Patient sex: M
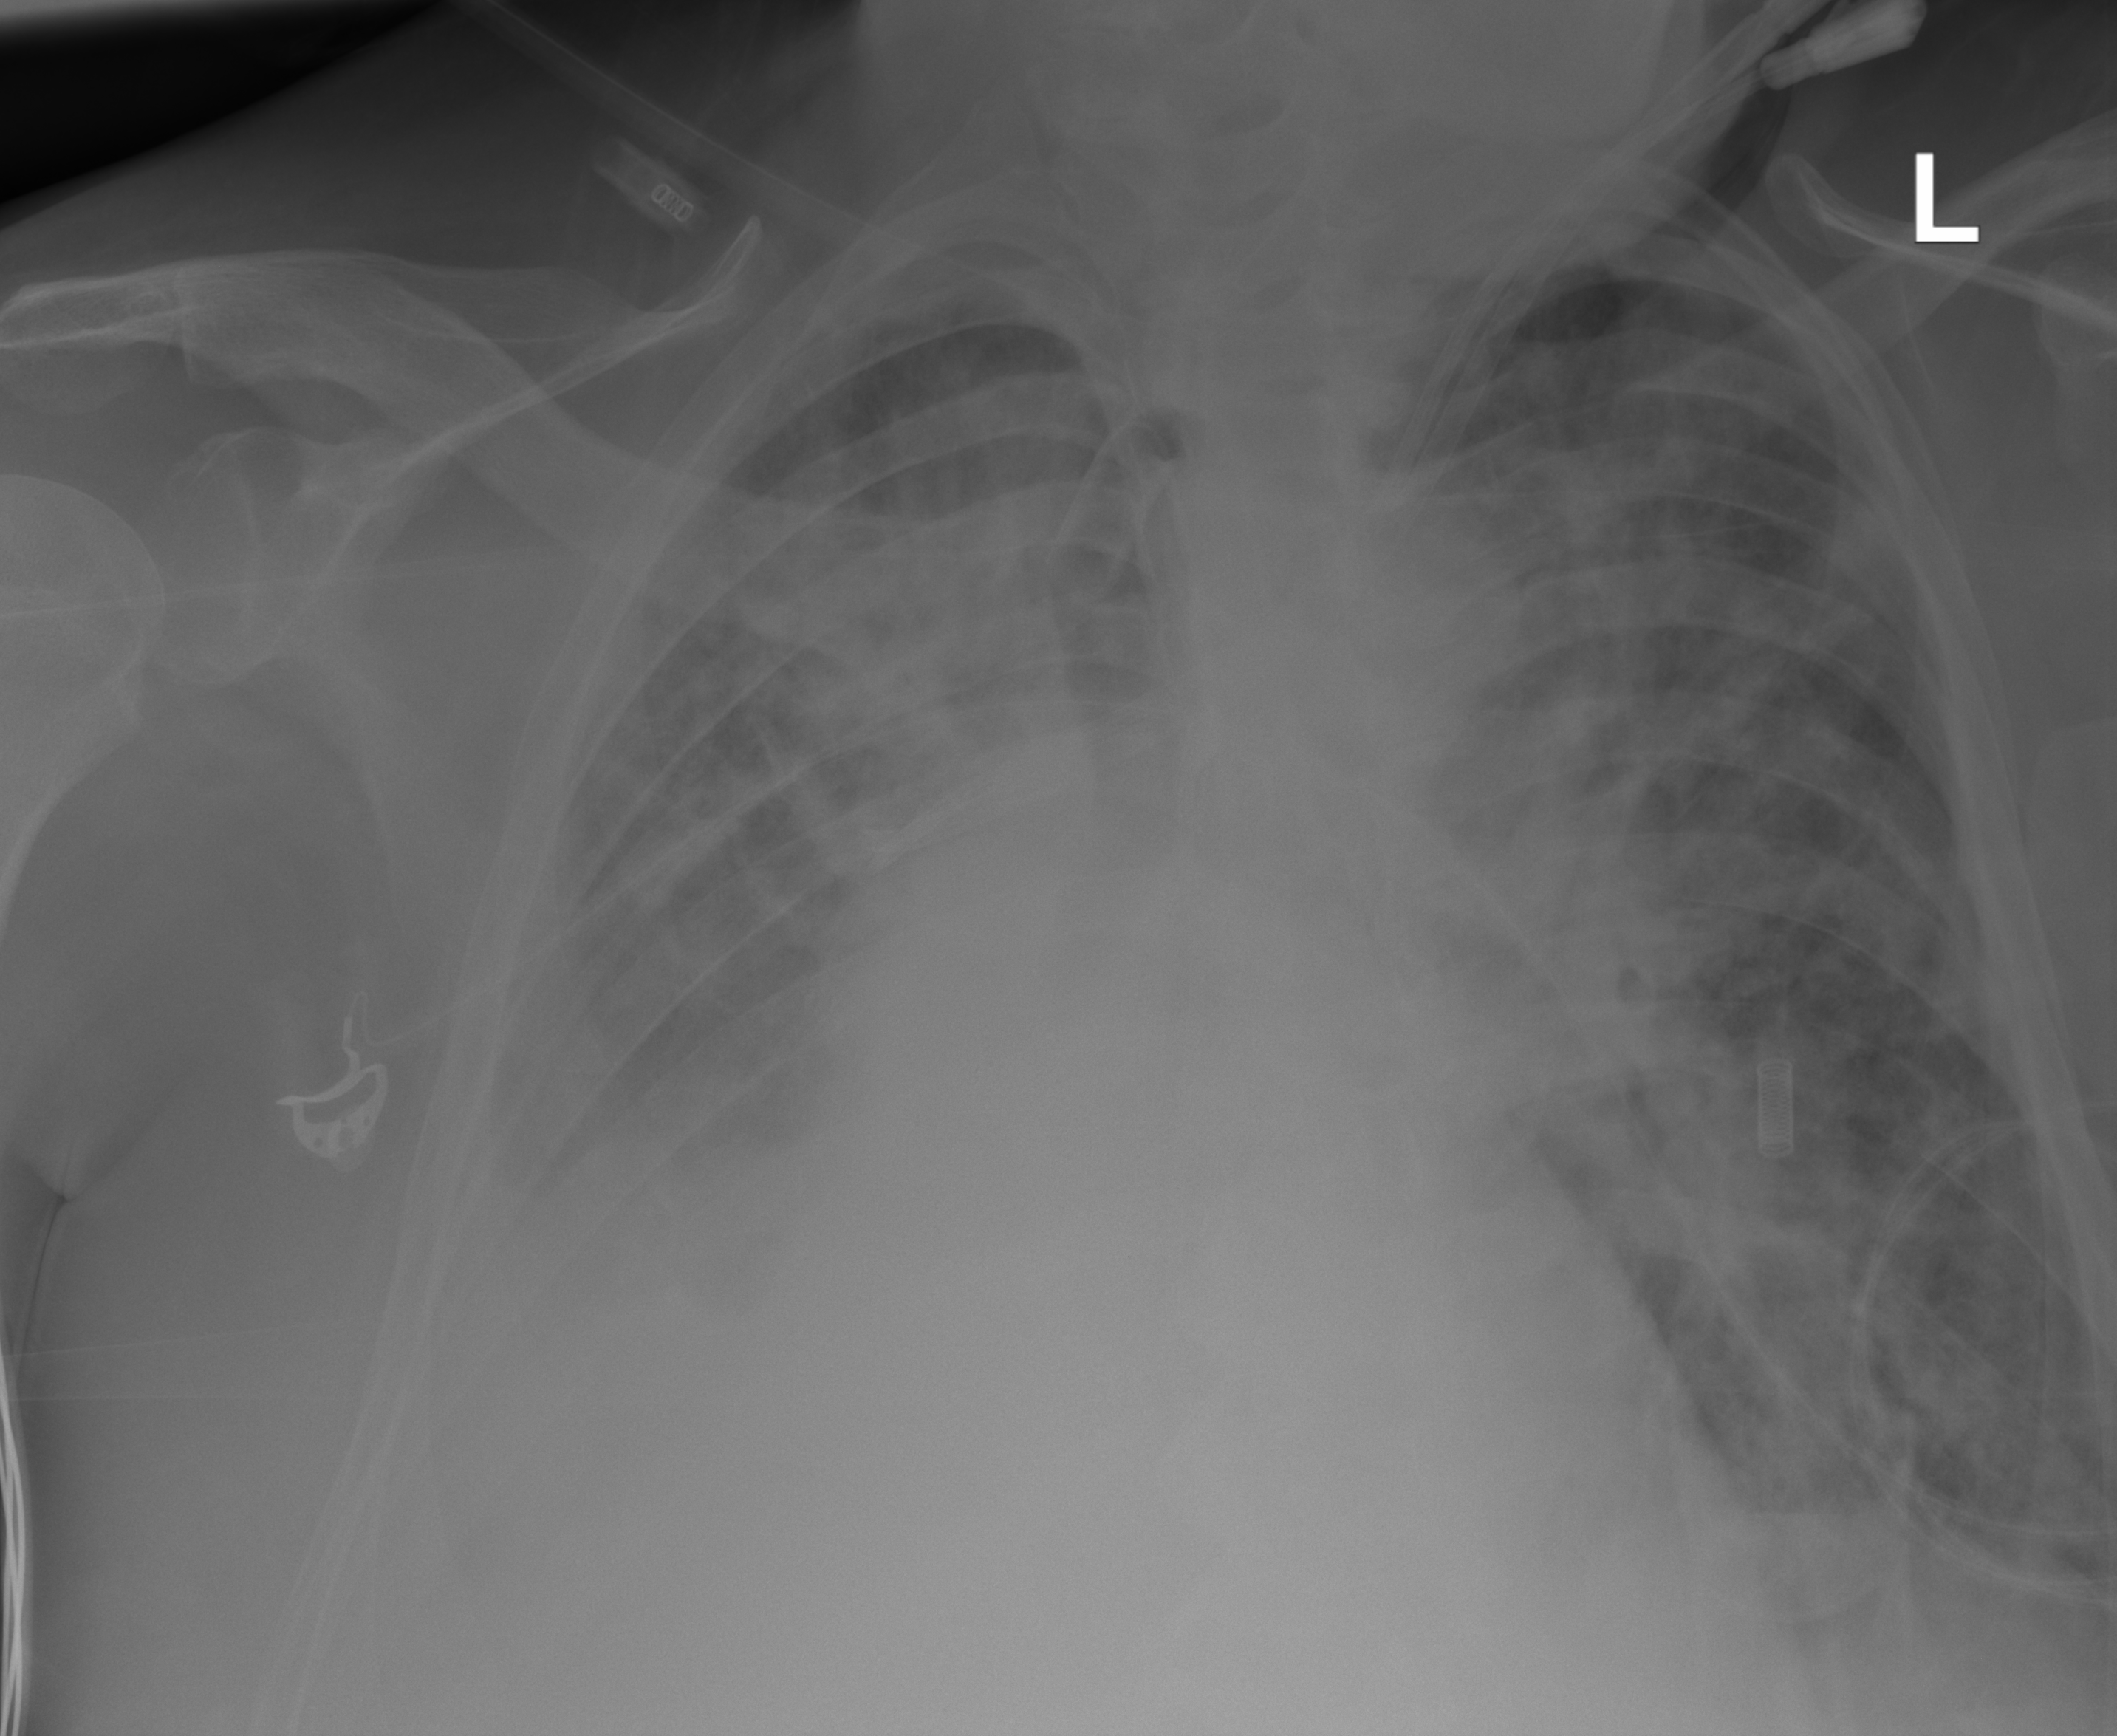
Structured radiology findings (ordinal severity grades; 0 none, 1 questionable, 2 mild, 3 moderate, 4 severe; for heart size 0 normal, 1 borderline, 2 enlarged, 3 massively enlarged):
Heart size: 2
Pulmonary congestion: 0
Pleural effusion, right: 2
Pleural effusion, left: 0
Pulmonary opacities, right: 3
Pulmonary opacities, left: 2
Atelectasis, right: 2
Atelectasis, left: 0